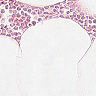
Metastatic tissue present: no